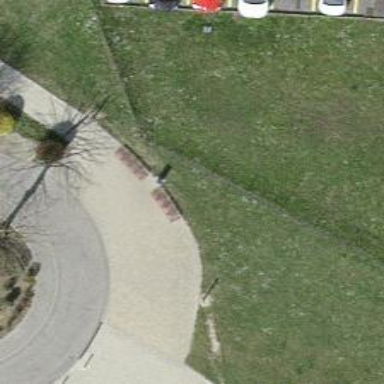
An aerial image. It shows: Bench for seating.